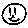
Label: smiley face